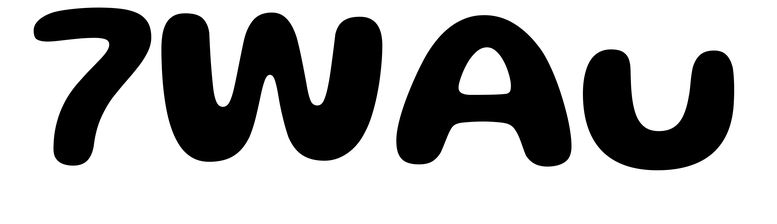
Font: Gluten_SemiBold